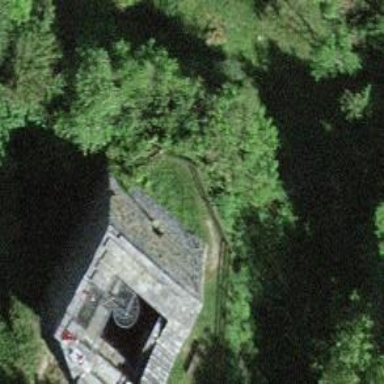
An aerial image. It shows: Historic castle building.